Aerial crown-view tile of a tropical tree (Barro Colorado Island, Panama), acquired 20250616:
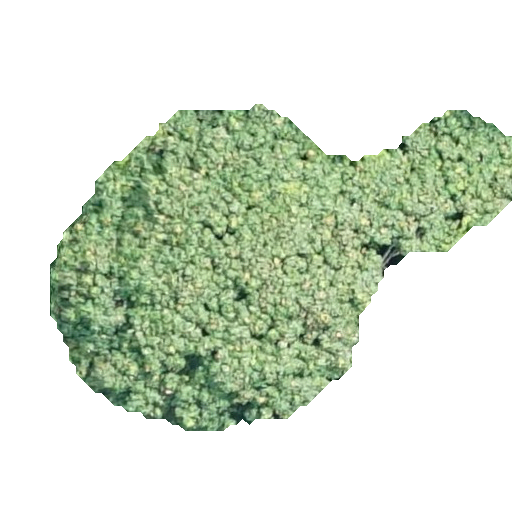
Species: Pourouma bicolor
GBIF accepted scientific name: Pourouma bicolor
Crown area: 141.776 m²